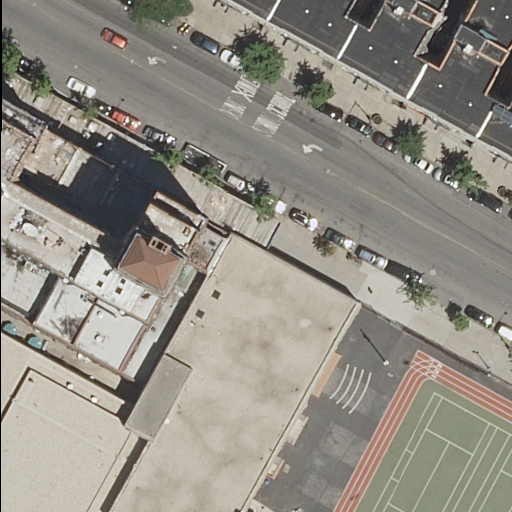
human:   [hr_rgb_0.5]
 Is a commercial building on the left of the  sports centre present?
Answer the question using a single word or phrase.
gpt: no

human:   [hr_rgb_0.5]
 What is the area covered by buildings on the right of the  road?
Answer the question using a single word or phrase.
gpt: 479m2

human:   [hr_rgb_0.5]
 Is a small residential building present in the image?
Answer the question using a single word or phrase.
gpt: yes

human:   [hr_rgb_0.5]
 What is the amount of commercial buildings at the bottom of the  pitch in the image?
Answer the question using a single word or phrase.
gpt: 0

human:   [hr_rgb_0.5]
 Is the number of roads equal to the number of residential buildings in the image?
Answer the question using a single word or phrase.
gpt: no

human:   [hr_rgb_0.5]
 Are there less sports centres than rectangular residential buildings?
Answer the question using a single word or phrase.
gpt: yes

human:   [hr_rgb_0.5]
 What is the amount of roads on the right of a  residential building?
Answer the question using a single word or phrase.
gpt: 0

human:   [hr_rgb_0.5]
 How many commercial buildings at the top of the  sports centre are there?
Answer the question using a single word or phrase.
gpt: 0

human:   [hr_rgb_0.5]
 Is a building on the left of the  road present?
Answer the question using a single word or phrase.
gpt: yes

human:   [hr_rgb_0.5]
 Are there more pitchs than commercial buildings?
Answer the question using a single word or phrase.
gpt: yes

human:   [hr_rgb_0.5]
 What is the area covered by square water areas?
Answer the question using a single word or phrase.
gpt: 0m2

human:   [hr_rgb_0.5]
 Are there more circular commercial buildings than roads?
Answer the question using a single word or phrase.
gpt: no

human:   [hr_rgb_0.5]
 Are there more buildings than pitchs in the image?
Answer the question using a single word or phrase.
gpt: yes

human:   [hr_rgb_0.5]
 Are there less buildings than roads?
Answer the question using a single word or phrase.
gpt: no

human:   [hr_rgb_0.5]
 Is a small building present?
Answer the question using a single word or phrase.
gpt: yes

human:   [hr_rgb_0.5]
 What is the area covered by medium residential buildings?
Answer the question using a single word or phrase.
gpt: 819m2

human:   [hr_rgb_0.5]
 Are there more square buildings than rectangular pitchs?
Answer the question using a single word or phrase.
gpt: no

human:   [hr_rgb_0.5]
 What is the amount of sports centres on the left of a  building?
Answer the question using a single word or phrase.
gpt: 1

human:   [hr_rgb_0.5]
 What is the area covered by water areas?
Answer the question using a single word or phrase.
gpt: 0m2

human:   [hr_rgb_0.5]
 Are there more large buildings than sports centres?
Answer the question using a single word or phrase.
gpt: yes

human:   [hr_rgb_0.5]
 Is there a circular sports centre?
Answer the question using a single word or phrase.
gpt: no

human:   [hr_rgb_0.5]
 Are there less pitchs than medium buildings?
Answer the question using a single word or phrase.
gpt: yes

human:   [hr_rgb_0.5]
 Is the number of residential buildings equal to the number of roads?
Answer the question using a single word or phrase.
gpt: no

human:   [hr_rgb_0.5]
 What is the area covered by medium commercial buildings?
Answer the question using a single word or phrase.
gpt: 0m2

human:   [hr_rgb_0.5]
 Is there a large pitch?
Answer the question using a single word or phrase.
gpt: yes

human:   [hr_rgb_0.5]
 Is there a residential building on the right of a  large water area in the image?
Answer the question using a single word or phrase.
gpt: no

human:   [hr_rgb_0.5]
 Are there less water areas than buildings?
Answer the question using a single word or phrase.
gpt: yes

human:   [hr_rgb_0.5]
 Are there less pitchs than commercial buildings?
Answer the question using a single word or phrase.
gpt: no

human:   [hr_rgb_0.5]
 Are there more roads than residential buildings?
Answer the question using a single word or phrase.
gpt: no

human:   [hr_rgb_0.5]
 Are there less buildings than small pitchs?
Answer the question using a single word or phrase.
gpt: no

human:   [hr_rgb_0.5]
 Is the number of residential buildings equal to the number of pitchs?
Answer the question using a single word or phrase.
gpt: no

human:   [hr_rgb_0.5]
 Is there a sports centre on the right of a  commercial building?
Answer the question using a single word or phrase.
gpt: no

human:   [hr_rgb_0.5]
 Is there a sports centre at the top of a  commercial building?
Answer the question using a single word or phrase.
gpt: no

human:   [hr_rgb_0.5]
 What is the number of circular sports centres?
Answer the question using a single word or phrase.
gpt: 0

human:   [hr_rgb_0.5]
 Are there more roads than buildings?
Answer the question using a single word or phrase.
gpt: no

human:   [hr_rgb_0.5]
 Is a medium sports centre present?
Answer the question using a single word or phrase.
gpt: no